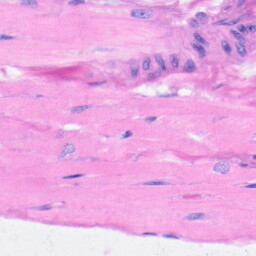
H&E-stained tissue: Heart